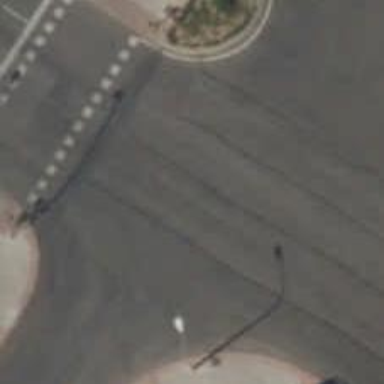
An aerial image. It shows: Road with traffic signals.